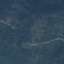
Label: Forest